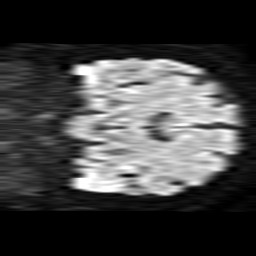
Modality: TRACE
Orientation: coronal
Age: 48
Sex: female
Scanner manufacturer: philips
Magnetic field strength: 1.5 T
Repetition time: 3.394 s
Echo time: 0.09411 s